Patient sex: M
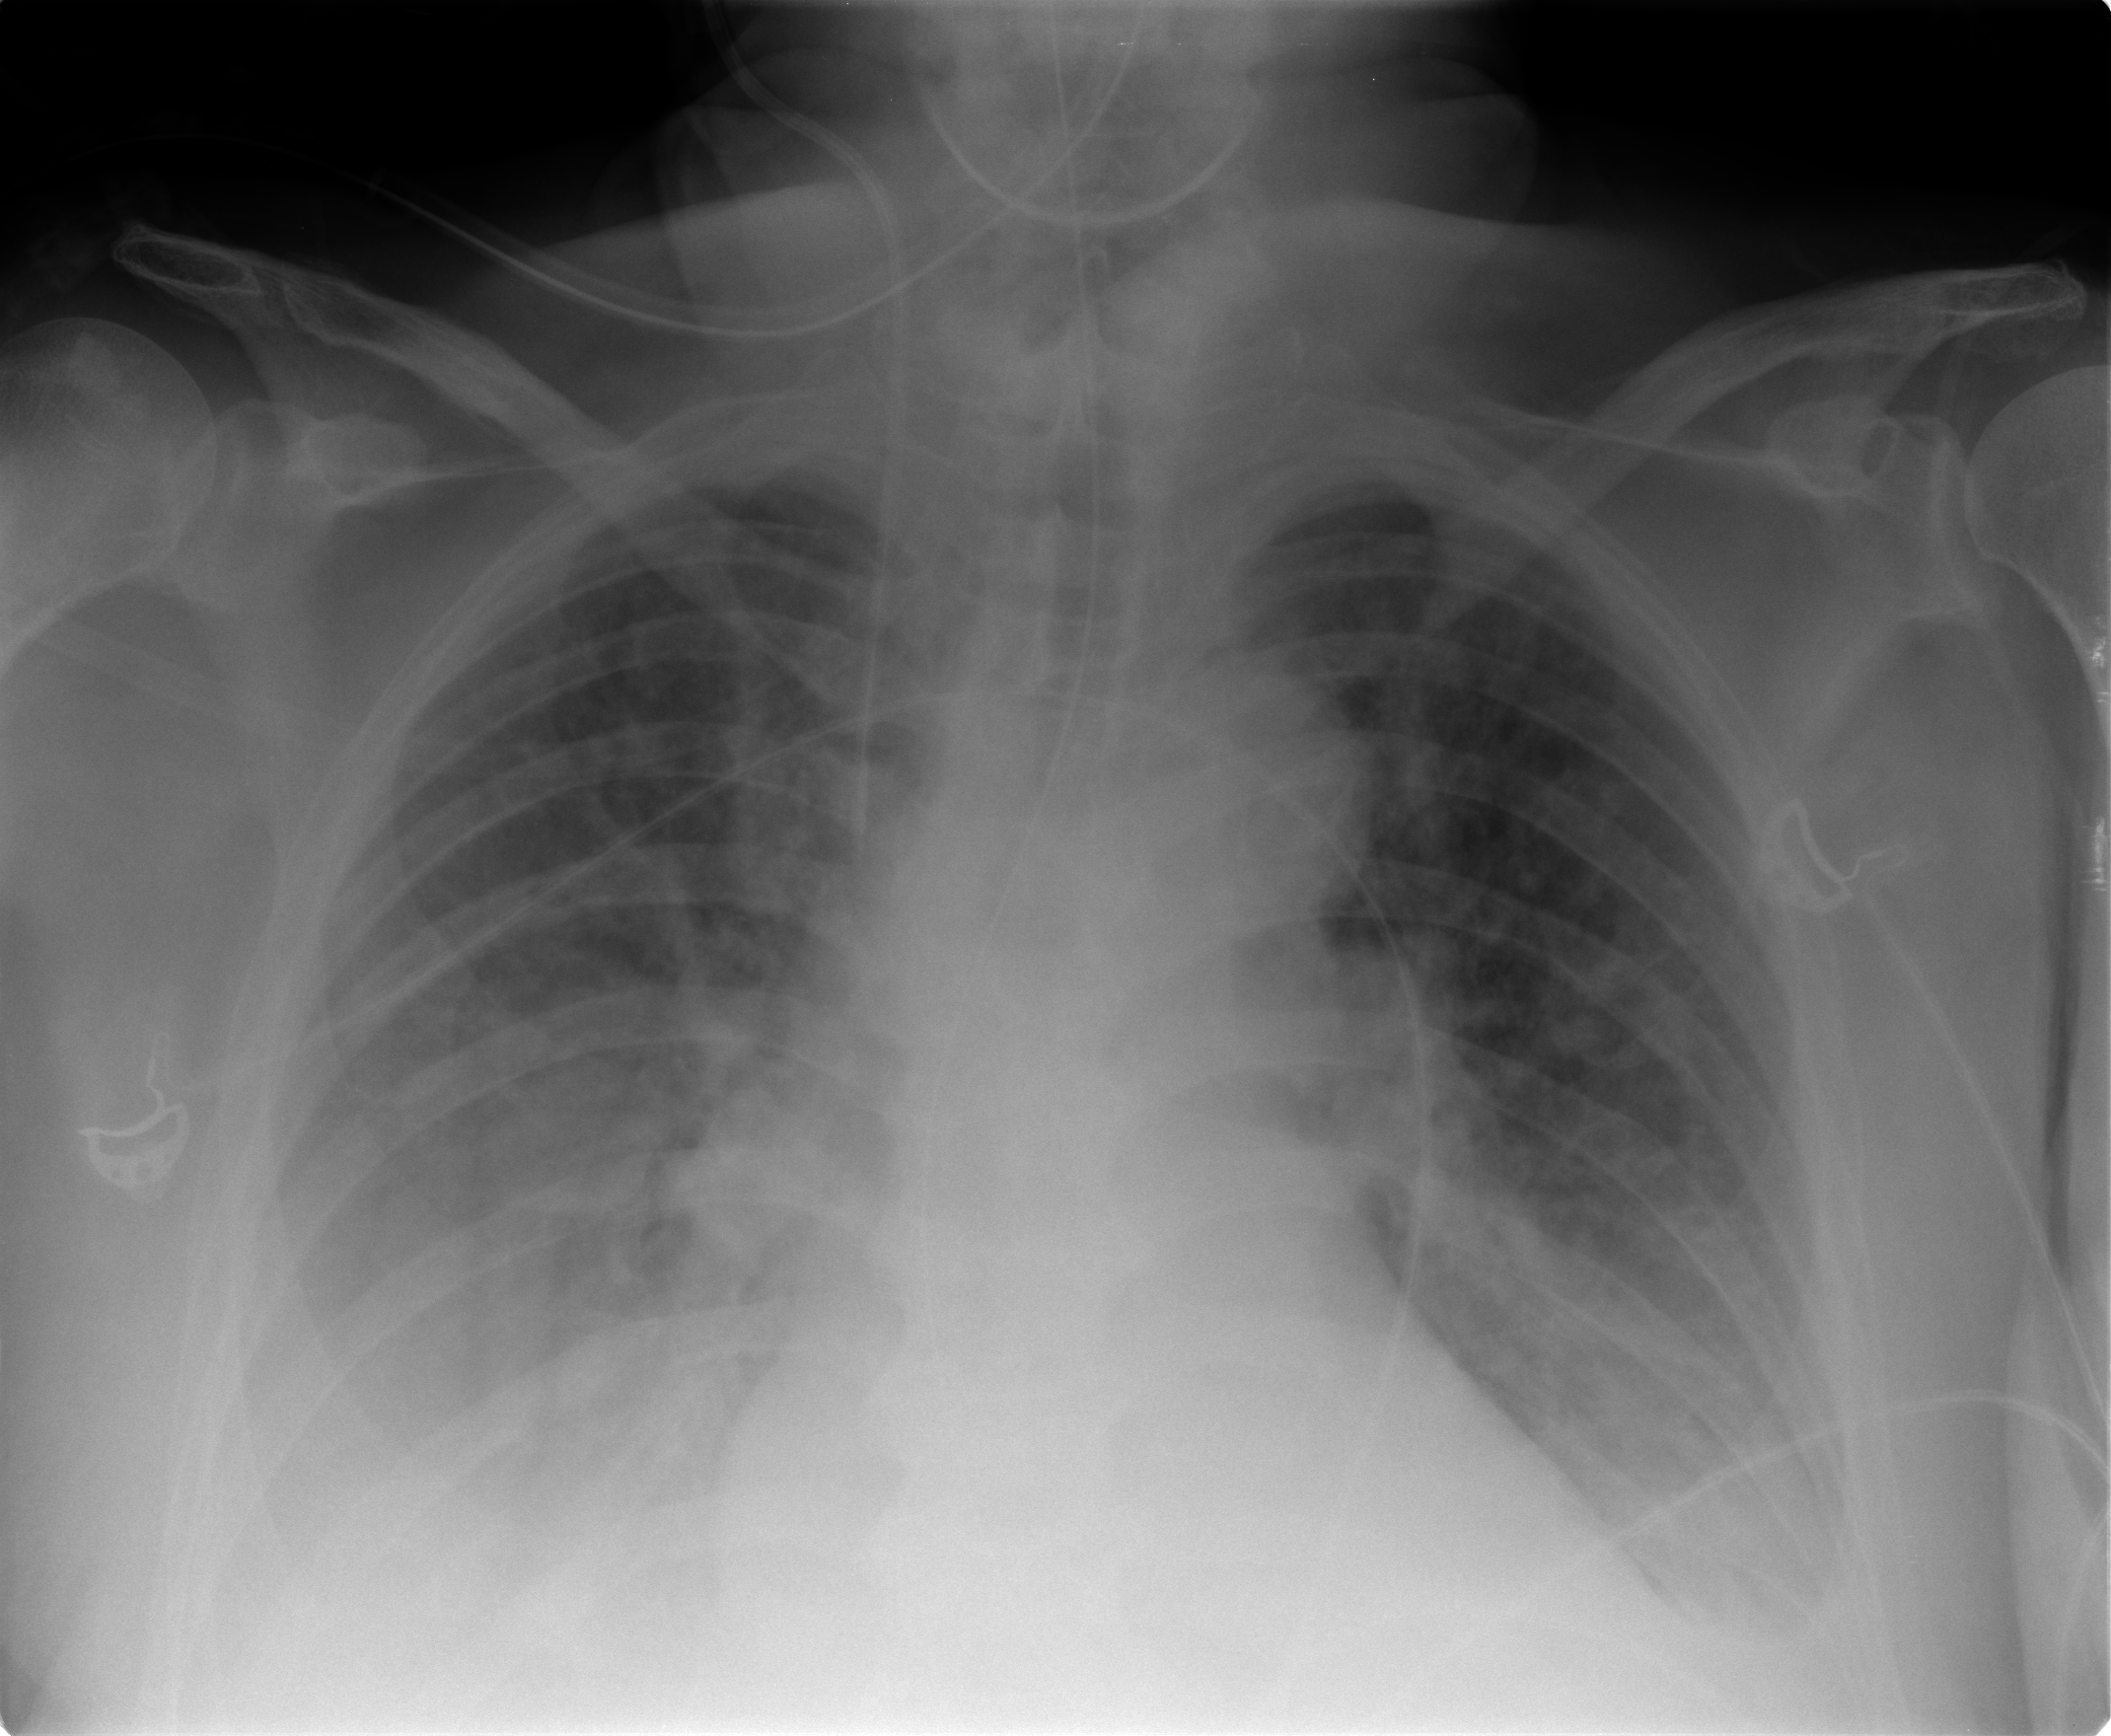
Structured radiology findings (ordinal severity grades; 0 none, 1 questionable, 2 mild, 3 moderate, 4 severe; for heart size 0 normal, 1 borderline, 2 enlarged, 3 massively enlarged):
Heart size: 0
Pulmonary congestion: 3
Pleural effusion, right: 3
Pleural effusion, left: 3
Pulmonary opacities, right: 0
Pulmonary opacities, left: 0
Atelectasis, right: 2
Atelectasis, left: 2